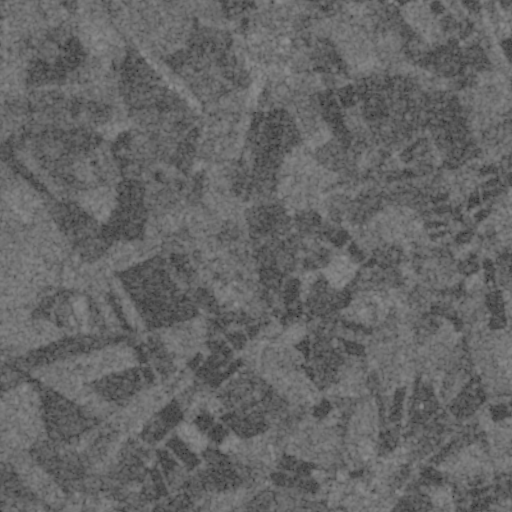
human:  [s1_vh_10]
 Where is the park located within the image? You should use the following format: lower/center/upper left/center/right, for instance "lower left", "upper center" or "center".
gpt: The park is located in the lower right of the image.
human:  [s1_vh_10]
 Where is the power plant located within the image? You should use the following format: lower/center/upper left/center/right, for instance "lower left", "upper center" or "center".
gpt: There is no power plant in the image.

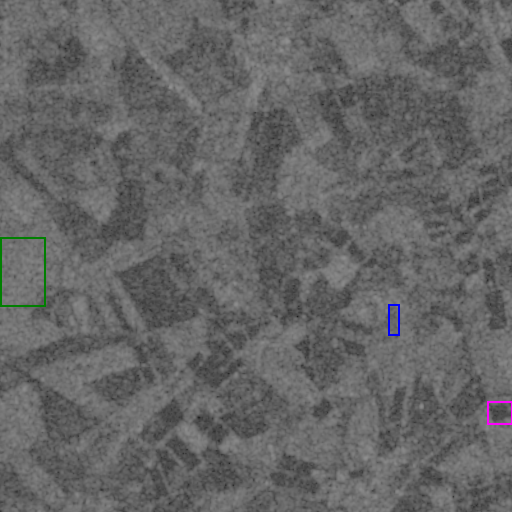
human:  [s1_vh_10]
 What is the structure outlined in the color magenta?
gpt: The structure outlined in magenta is an aquafarm.
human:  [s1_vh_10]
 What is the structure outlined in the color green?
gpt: The structure outlined in green is a crop field.
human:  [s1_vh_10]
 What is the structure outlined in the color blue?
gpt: The structure outlined in blue is a park.
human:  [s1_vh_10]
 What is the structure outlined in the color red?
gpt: There is no red outline.